Interaction volume radius: 5 \u00c5
Interaction volume height: 10 \u00c5
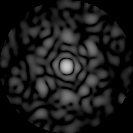
Disorder parameter: 0.7577